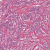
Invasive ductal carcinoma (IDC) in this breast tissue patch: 1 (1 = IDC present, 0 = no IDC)